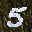
Label: 5